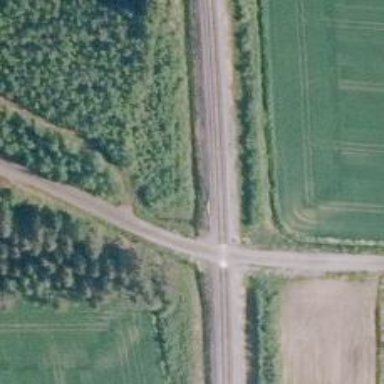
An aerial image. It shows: Level crossing with saltire marking.